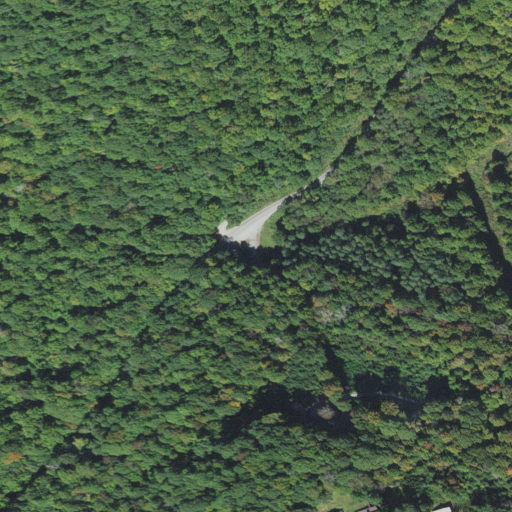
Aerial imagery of gap in North Carolina named Walnut Gap containing deciduous forest and open development